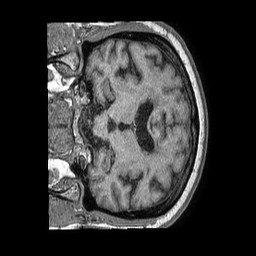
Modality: T1w
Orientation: coronal
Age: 54
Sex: male
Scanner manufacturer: philips
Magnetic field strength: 1.5 T
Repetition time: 0.007537 s
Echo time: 0.003421 s